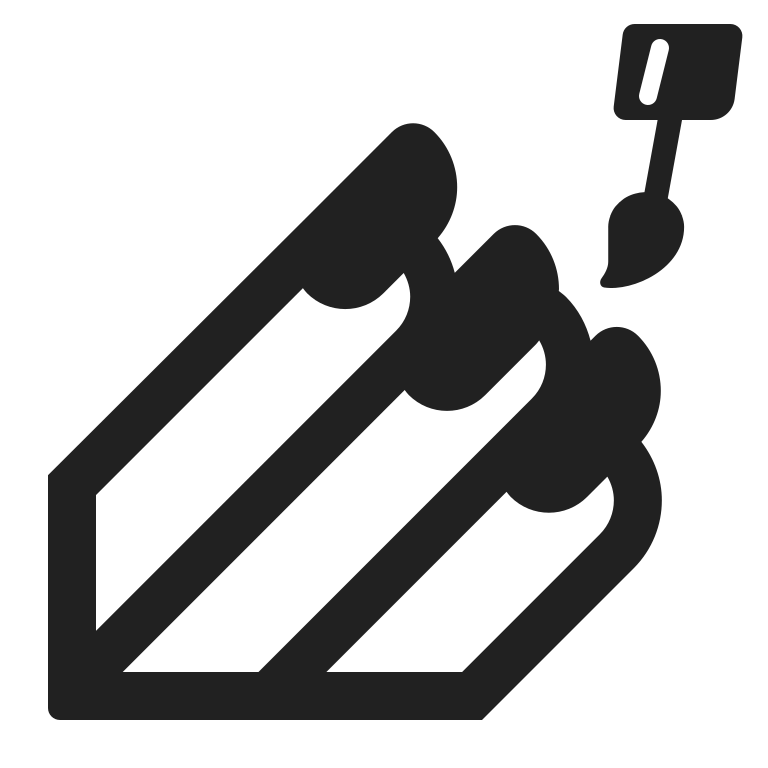
nail polish high contrast default